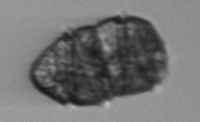
Label: Margalefidinium